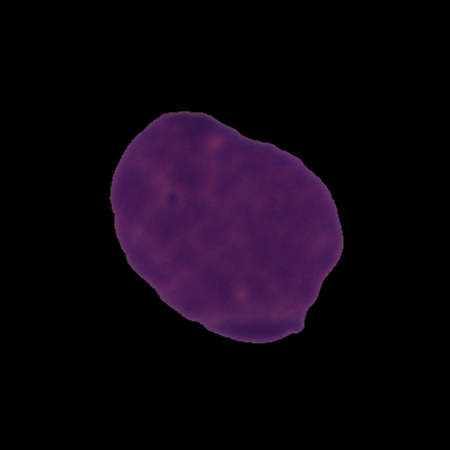
Label: cancer